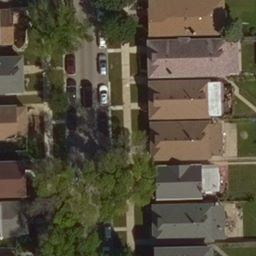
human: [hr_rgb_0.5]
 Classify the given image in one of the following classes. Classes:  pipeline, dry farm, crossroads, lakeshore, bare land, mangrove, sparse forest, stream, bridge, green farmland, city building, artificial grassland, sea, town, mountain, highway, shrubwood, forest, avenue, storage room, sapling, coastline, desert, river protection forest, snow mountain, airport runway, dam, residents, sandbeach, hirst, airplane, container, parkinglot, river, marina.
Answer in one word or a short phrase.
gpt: residents